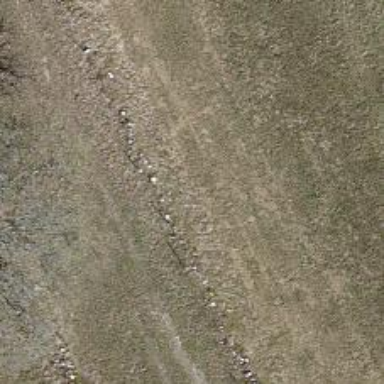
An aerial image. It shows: Wall made of dry stone.